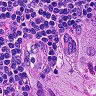
Metastatic tissue present: no